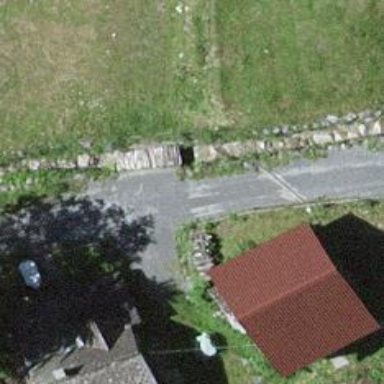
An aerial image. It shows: Driveway leading to service road.